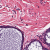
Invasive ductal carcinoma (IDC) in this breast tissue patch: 0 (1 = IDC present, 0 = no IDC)